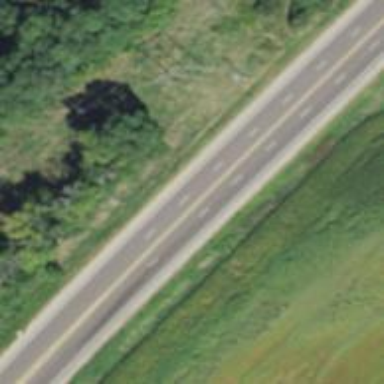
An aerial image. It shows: Primary highway.